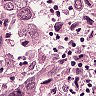
Metastatic tissue present: yes